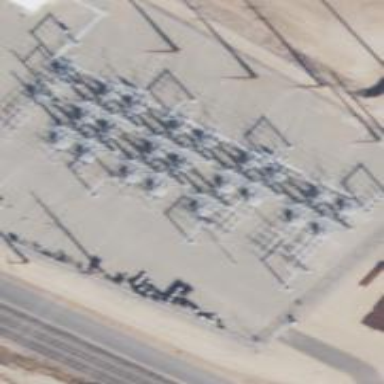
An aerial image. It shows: Switch used for power control.